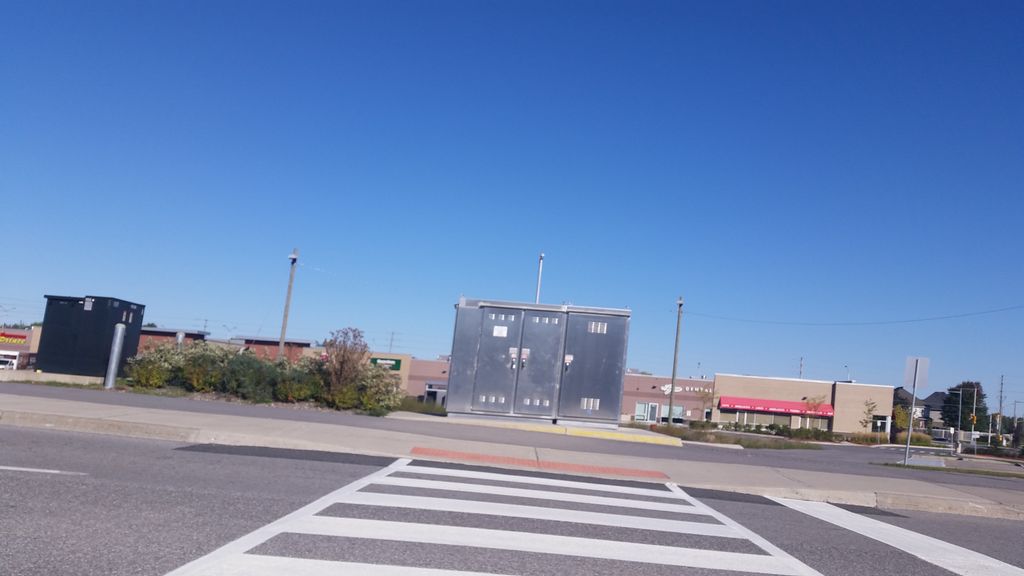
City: ottawa-gatineau